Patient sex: M
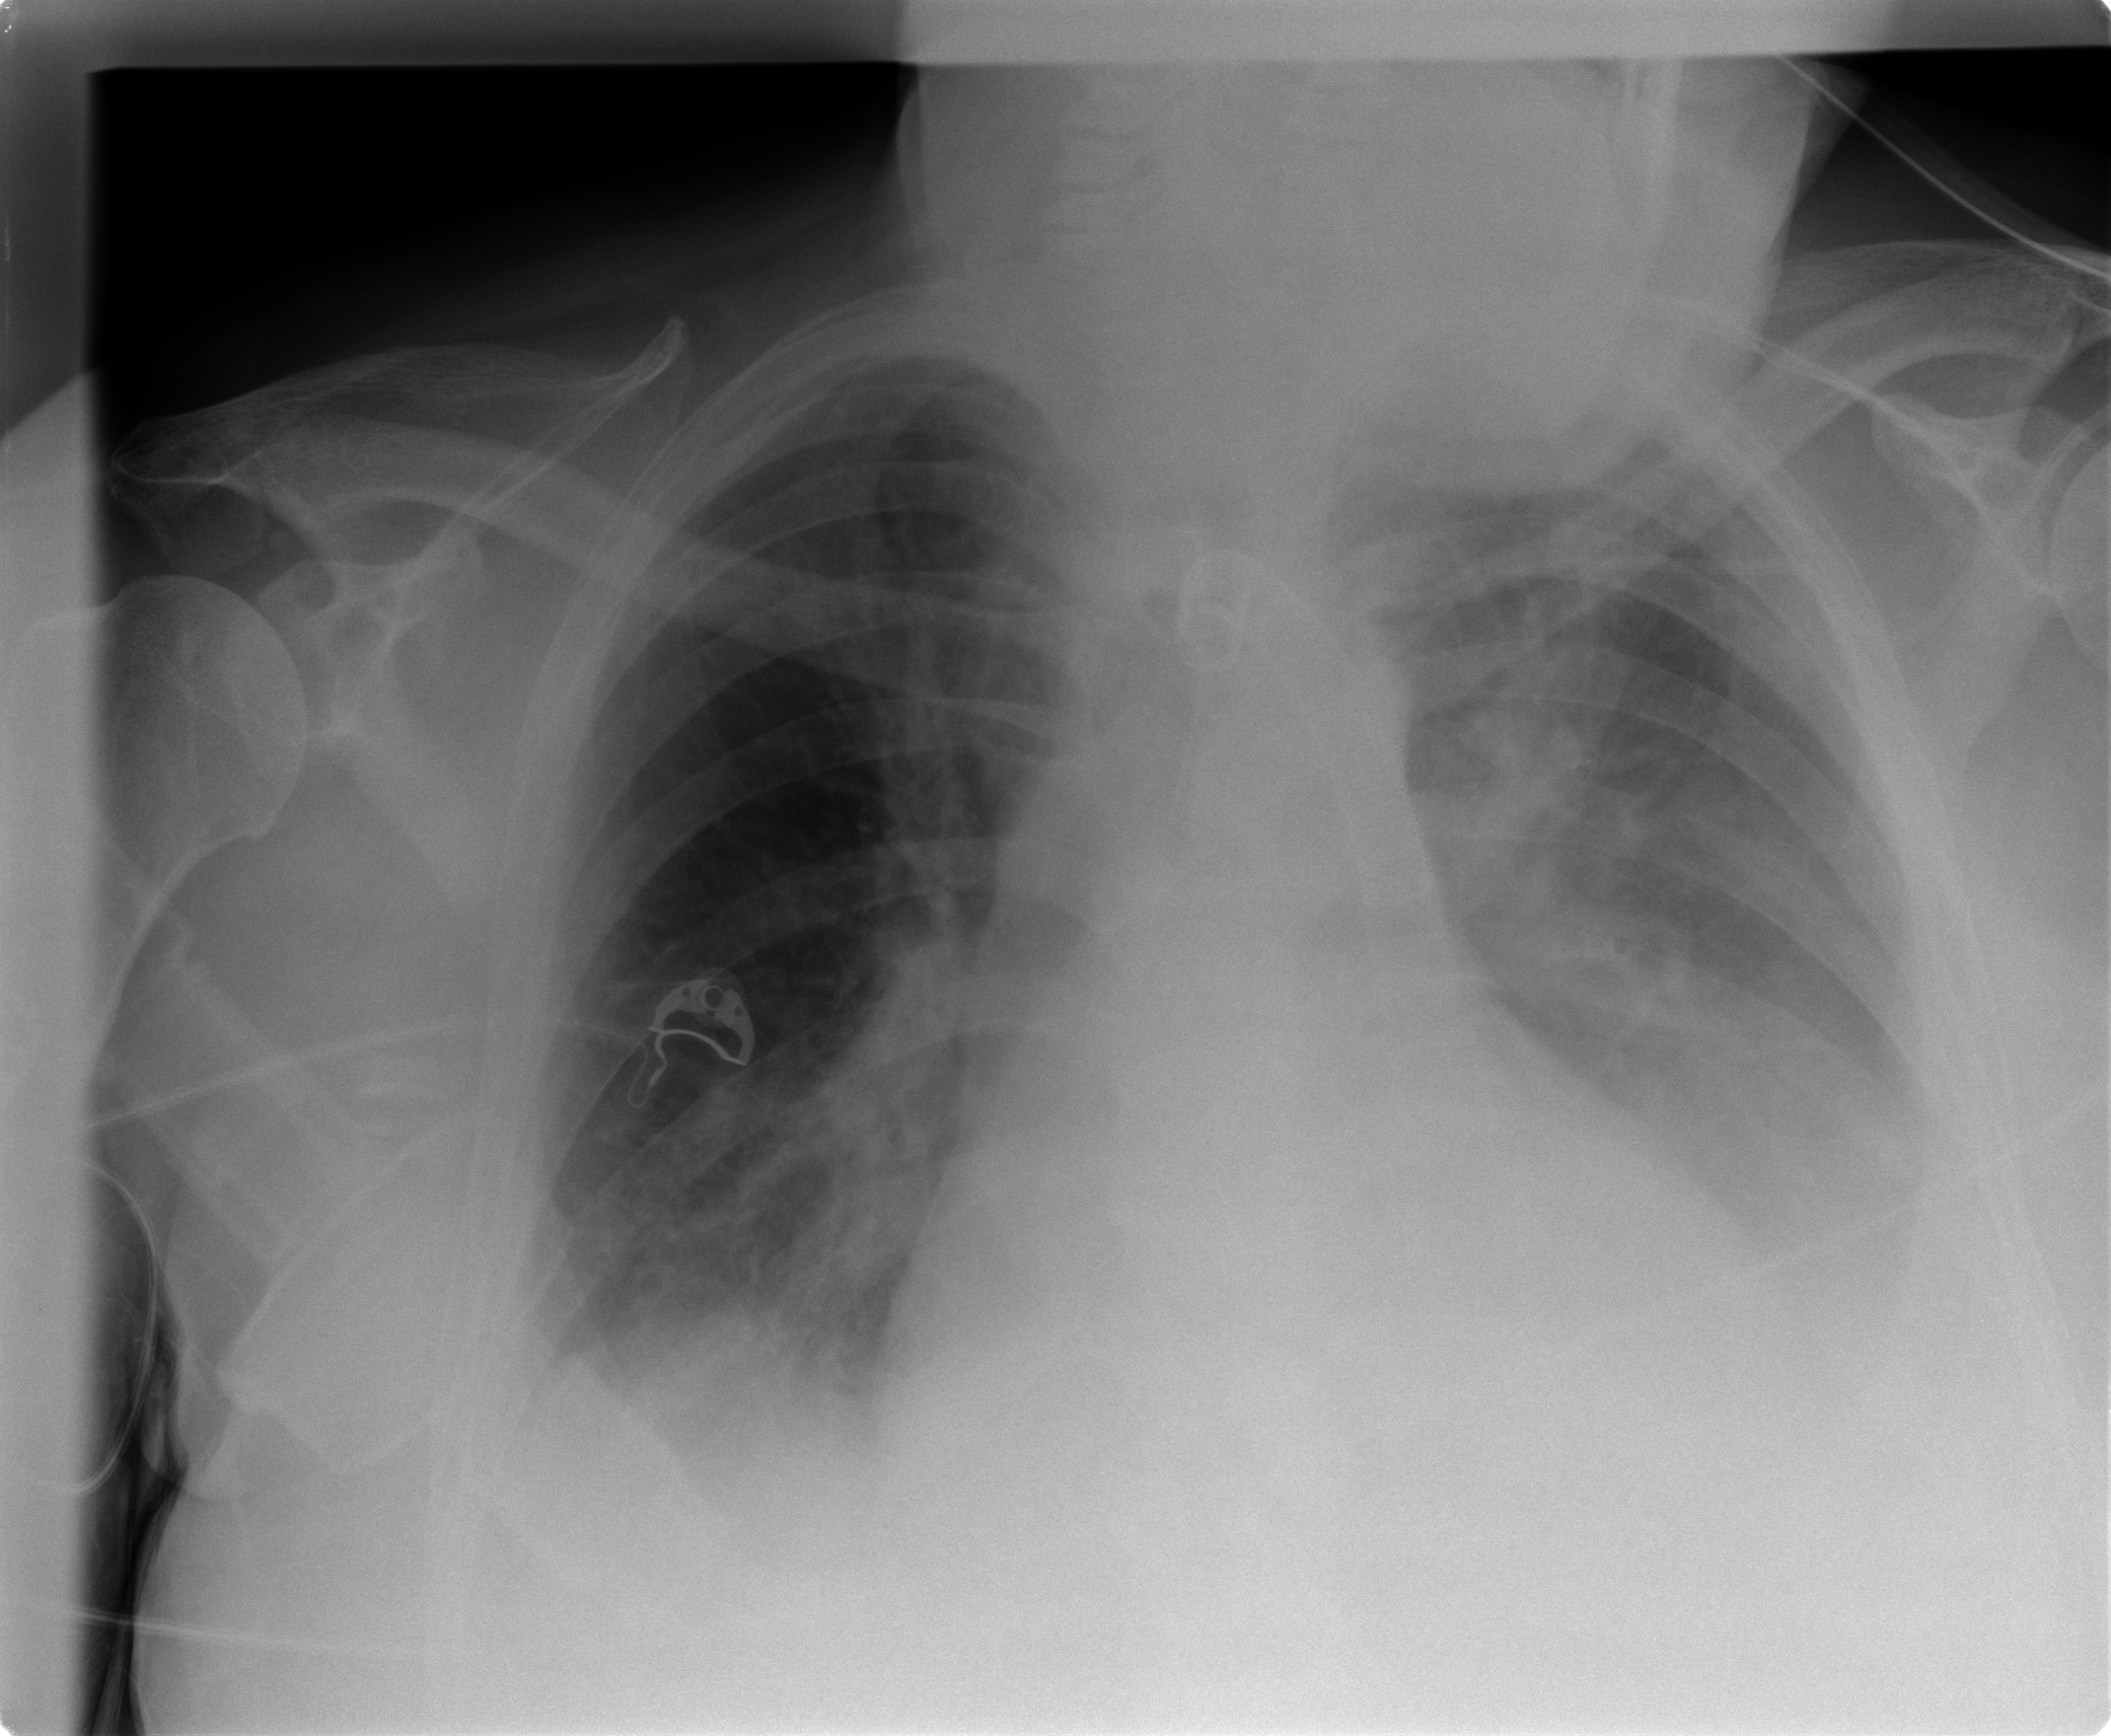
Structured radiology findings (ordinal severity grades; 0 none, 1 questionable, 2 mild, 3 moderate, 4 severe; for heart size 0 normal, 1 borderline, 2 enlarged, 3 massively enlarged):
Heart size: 2
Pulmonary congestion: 2
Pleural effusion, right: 2
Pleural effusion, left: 2
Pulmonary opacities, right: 1
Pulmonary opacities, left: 2
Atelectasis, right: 2
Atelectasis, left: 2